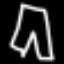
Label: pants